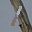
Label: 1